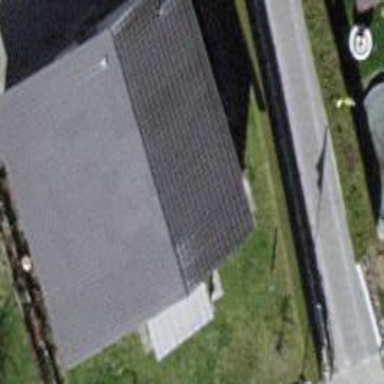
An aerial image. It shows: Gabled roofed house.